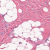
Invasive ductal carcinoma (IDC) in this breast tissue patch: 0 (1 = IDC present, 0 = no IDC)